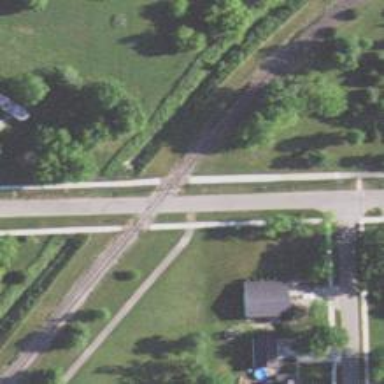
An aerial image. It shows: Crossing for the railway.